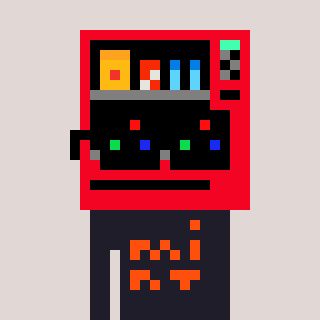
a pixel art character with square black sunglasses, a vending machine-shaped head and a grayscale-colored body on a warm background